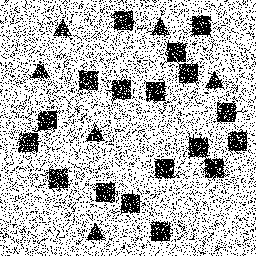
Squares: 18
Triangles: 6
Stars: 0
Total shapes: 24